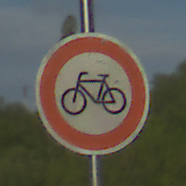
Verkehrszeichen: VerbotRadverkehr
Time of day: MorningAfternoon
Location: Outdoor (Suburban)
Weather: PartlyCloudy
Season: NotSpecified
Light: Natural